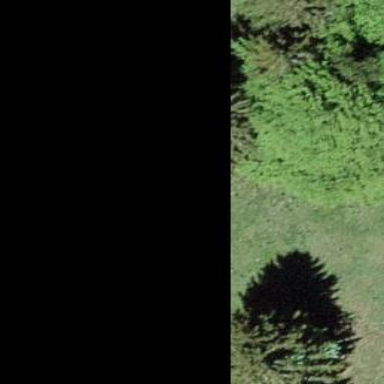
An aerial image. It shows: Forest with mixed leaf types and cycles.